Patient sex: M
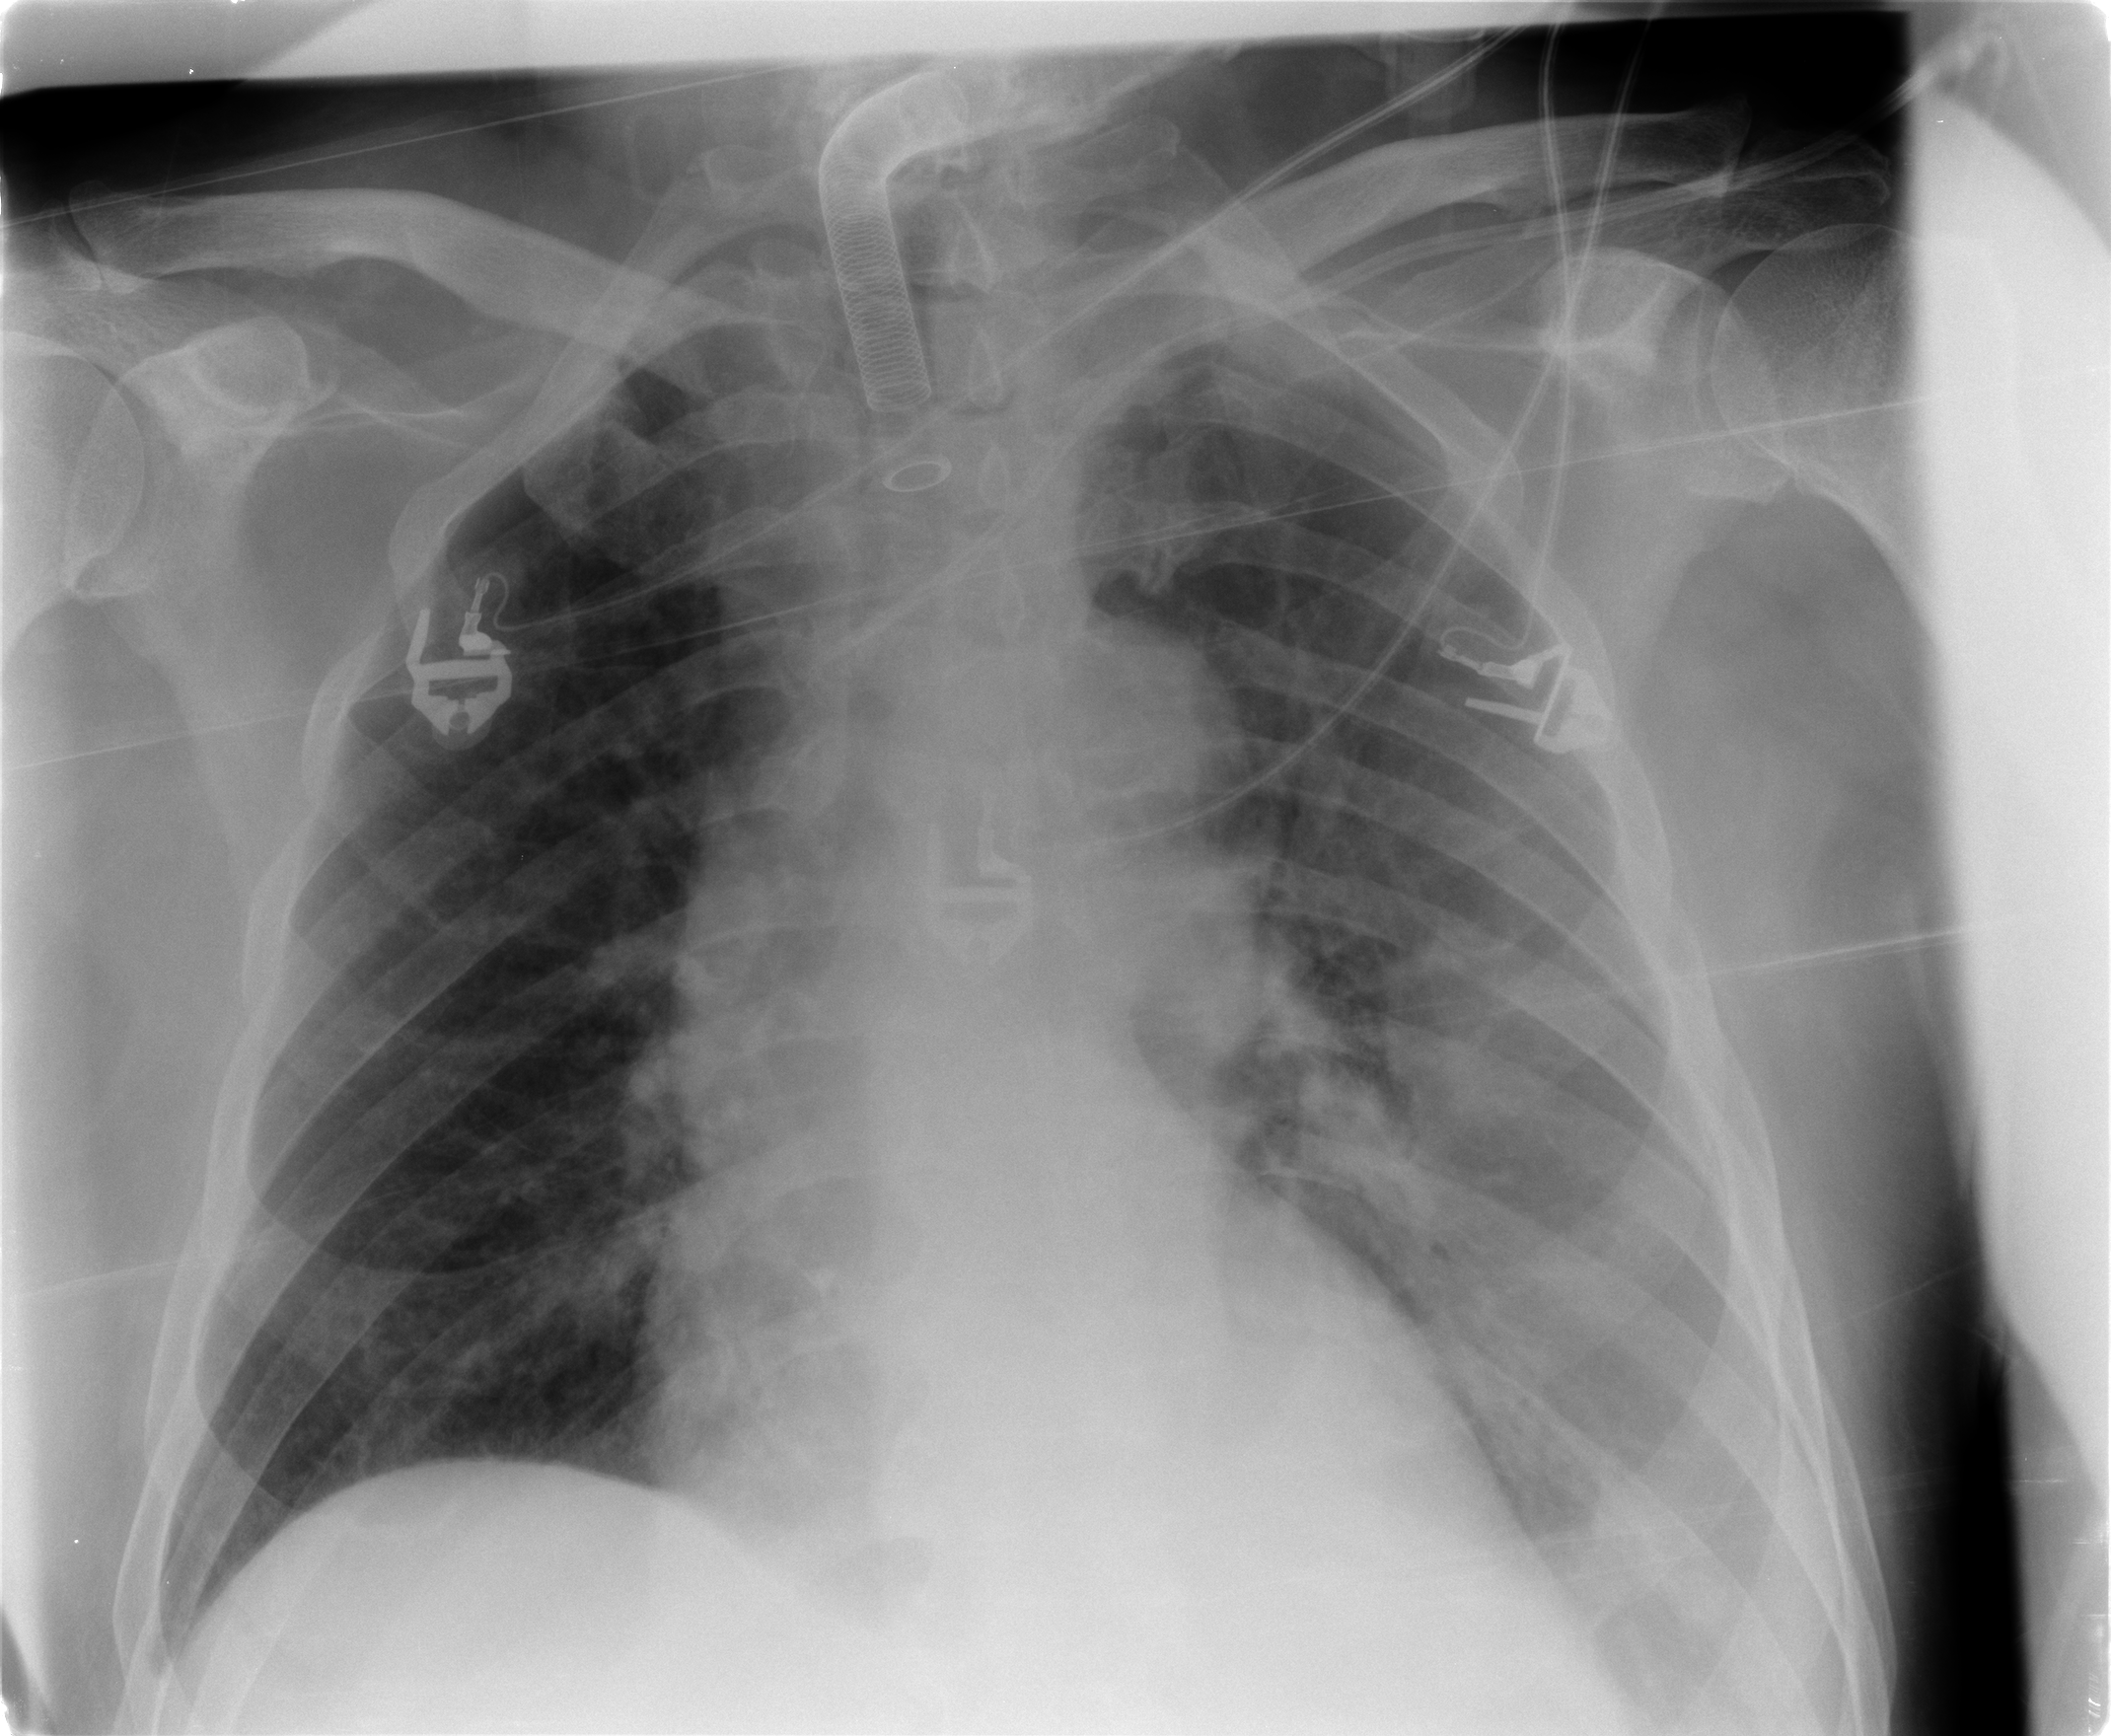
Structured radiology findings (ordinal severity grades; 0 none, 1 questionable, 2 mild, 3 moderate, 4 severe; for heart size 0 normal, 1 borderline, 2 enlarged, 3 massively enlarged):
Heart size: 2
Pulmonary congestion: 1
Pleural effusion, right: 0
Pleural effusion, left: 2
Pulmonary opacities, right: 0
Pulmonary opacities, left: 1
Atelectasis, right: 2
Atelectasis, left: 3